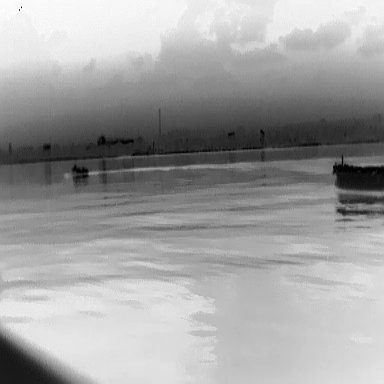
There is a canoe in the infrared image.